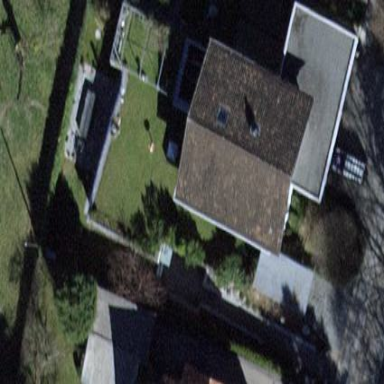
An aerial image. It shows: Flat-roofed building.